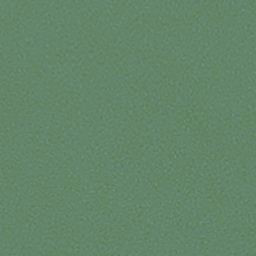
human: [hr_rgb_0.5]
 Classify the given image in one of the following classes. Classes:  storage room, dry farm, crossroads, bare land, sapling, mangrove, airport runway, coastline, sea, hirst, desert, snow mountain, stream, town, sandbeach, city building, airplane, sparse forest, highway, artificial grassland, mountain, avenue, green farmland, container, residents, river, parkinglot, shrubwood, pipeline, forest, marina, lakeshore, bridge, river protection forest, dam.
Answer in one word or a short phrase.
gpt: sea